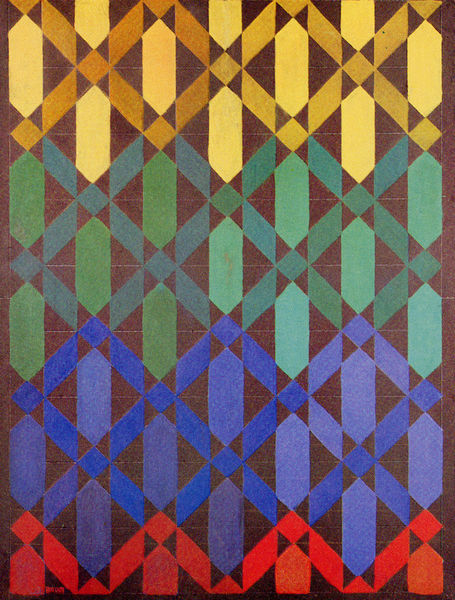
Titel: Compenetrazione iriscedente n. 13
Künstler: Giacomo Balla
Standort: Torino
Institution: Galleria Civica d'Arte Moderna e Contemporanea
Schlagwörter: blau, dunkel, dreieck, gelb, grün, ausschnitt, braun, bunt, hell, schwarz, rot, flächig, hochformat, malerei, muster, windmühlen, komplementär, abstrakt, farben, modern, farbe, formen, lila, linien, symmetrie, teppichmuster, kreuz, rechteck, stern, übergang, linie, farbflächen, form, grafisch, reihen, quadrate, geometrisch, raute, rauten, struktur, leuchtend, farbverlauf, bänder, dreiecke, geometrie, quadrat, viereck, weben, wiederholung, pfeile, sechseck, vertikalen, grundfarben, zwischenraum, rottöne, opart, regenbogen, heller, regelmässigkeit, kombination, parallelogramm, farbkreis, grundformen, intensivität, bauhaus?, diagnonalen, kunsthandwerkmuster, striktur